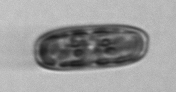
Label: Ephemera